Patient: sex M, age 71
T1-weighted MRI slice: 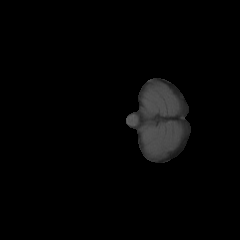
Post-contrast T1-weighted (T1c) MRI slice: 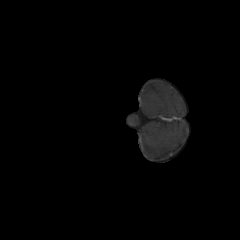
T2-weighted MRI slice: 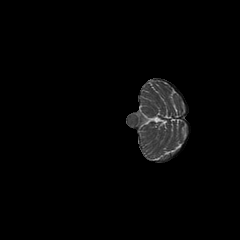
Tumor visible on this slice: no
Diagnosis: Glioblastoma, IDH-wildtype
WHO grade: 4